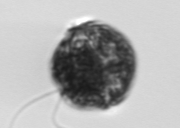
Label: Alexandrium_catenella